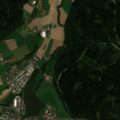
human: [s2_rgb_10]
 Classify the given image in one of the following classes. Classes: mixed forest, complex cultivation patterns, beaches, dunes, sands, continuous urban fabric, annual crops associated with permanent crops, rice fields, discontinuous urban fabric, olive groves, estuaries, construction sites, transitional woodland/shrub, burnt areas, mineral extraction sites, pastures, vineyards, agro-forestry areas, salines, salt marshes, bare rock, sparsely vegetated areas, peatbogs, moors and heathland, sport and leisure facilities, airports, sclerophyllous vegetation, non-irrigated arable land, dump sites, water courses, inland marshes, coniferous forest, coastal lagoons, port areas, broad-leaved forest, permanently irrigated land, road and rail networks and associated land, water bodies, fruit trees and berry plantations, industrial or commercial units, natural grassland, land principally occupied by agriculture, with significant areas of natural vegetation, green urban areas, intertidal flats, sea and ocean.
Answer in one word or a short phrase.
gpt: discontinuous urban fabric, non-irrigated arable land, coniferous forest